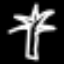
Label: palm tree